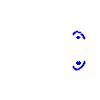
Particle: electron